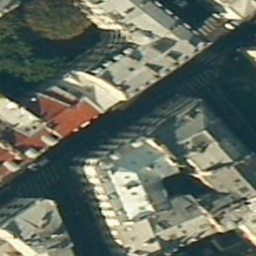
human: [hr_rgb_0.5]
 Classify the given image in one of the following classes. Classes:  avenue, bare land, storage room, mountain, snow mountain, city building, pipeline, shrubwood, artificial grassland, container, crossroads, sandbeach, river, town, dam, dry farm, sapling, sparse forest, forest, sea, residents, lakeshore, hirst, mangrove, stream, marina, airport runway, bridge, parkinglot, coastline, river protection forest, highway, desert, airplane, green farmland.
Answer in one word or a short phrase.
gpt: city building